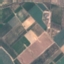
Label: PermanentCrop